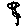
Label: flower